I will show an image sequence of human cooking. I have annotated the images with numbered circles. Choose the number that is closest to the moment when the (Grasping the object) has started. You are a five-time world champion in this game. Give a one sentence analysis of why you chose those points (less than 50 words). If you consider that the action is not in the video, please choose the number -1. Provide your answer at the end in a json file of this format: {"points": []}
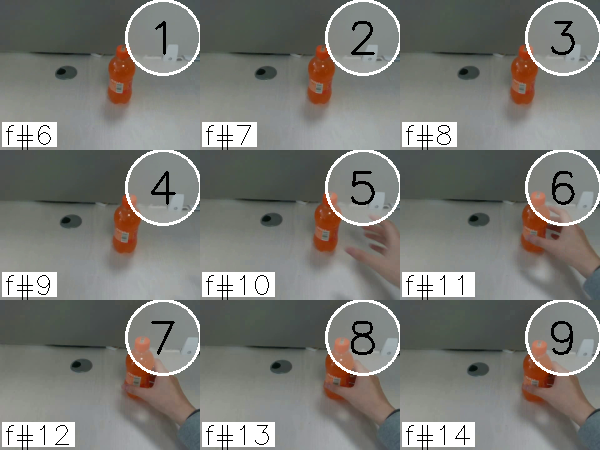
Frame 8 shows the clearest moment of hand-object contact.
{"points": [8]}